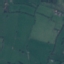
Land use / land cover: Pasture